Question: I have a page, all styles are authored using 'em' unit for sizing. I am facing a strange issue in IE9.
I have a requirement to have custom zoom buttons. By clicking on that button, I am increasing the 'font-size' of body. Eg from '1em to 2em' and all child elements gets the higher inheritance and zoom is applied.
But whenever zoom is applied, texts are hidden in 'SELECT' and 'INPUT' fields. This gets fixed as soon as you interact with that element - that is as soon as you focus the cursor on that element, everything looks okay.
See this picture:

What could be the issue? How I might fix it?
, I tried making a JS fiddle, but no success on reproducing the issue. A clone of what I have in real app can be seen here: <URL>
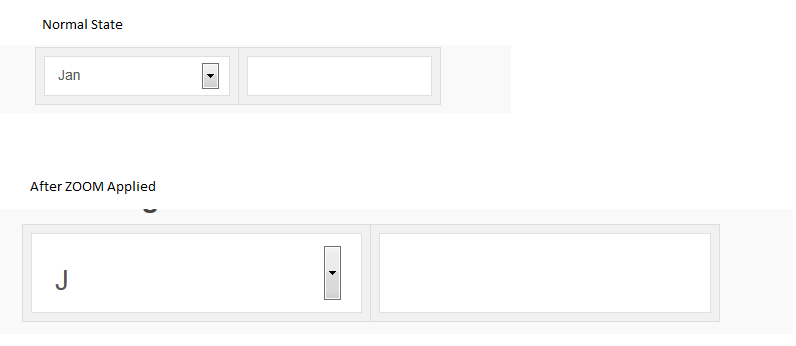
Answer: Make sure you have correct Standard Doctype Rendering, also you could add
"'<meta http-equiv="X-UA-Compatible" content="IE=Edge" />'" inside the head tag. It helps to display the webpage in edge mode, which is the highest standards mode supported by Internet Explorer, from Internet Explorer 6 through IE11.